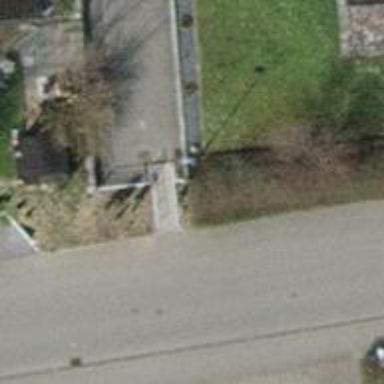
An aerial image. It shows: Road with steps.